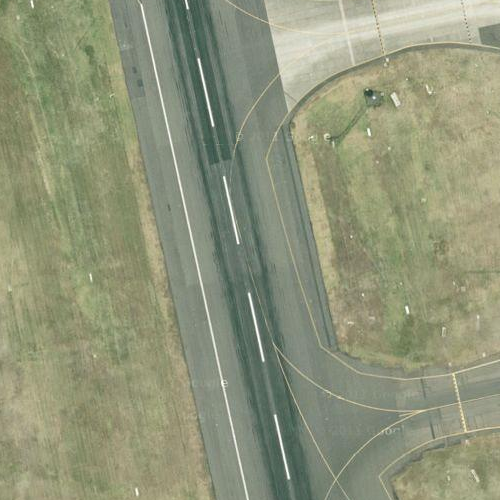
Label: sydney